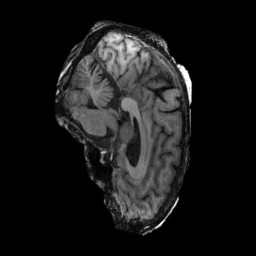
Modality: T1w
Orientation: sagittal
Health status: ill
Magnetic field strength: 3 T